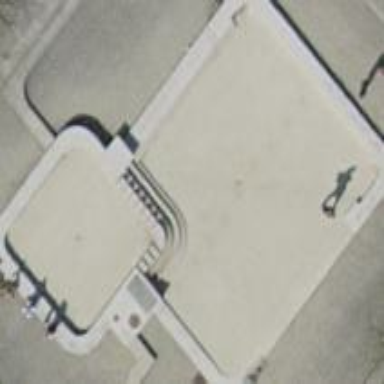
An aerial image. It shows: Outdoor swimming pool designed for wading.